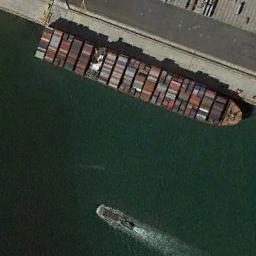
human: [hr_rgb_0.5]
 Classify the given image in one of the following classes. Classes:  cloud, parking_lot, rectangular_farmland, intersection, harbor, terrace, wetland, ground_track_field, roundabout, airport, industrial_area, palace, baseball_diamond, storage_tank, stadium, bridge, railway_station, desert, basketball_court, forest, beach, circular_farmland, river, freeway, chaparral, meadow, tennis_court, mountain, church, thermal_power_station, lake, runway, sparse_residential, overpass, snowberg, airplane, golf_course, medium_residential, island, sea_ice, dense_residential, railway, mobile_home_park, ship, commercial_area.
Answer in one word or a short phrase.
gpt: ship